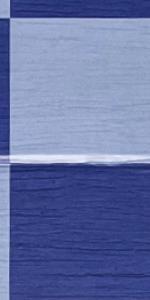
Label: Empty